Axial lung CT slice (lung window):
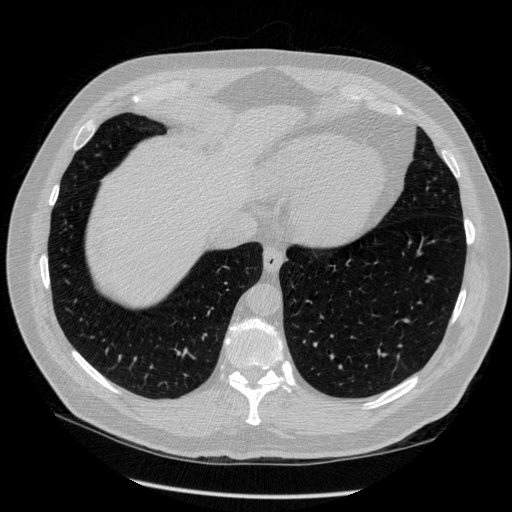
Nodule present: no